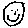
Label: smiley face